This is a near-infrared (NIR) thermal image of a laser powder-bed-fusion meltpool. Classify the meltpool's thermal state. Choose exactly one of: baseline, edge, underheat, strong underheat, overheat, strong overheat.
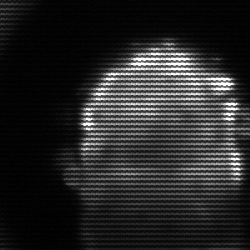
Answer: baseline